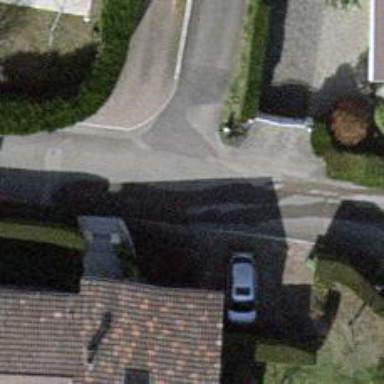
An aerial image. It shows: Alleyway designated as service road.